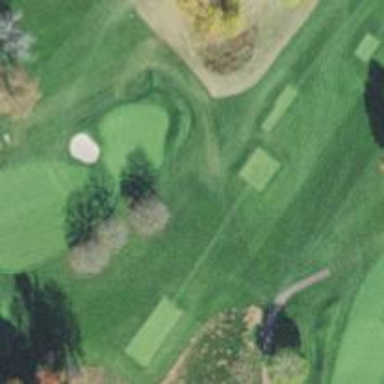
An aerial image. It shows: View of golf hole.